Here is the raw accelerometer signal from a rotor rig, plotted against time. Based on the visible evidence, which rotor condition applies: normal, misalignment, unbalance, looseness?
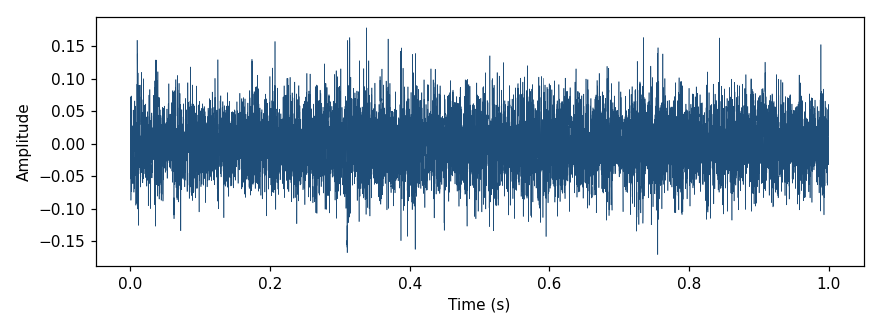
Answer: normal